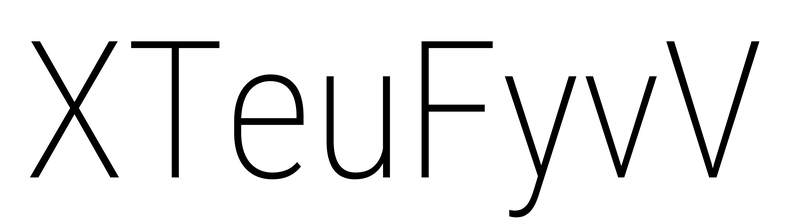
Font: Roboto_Condensed_ExtraLight